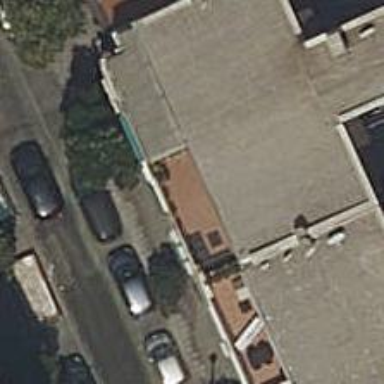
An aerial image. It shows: Motorcycle parking area.